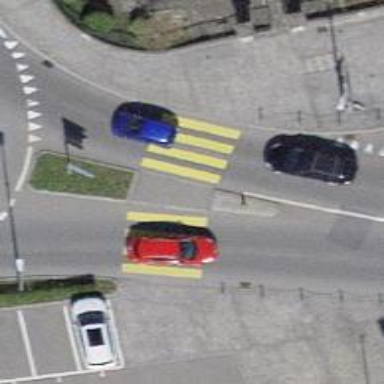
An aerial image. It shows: Uncontrolled zebra crossing on the road.